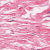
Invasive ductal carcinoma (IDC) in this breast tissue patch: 0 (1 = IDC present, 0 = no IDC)